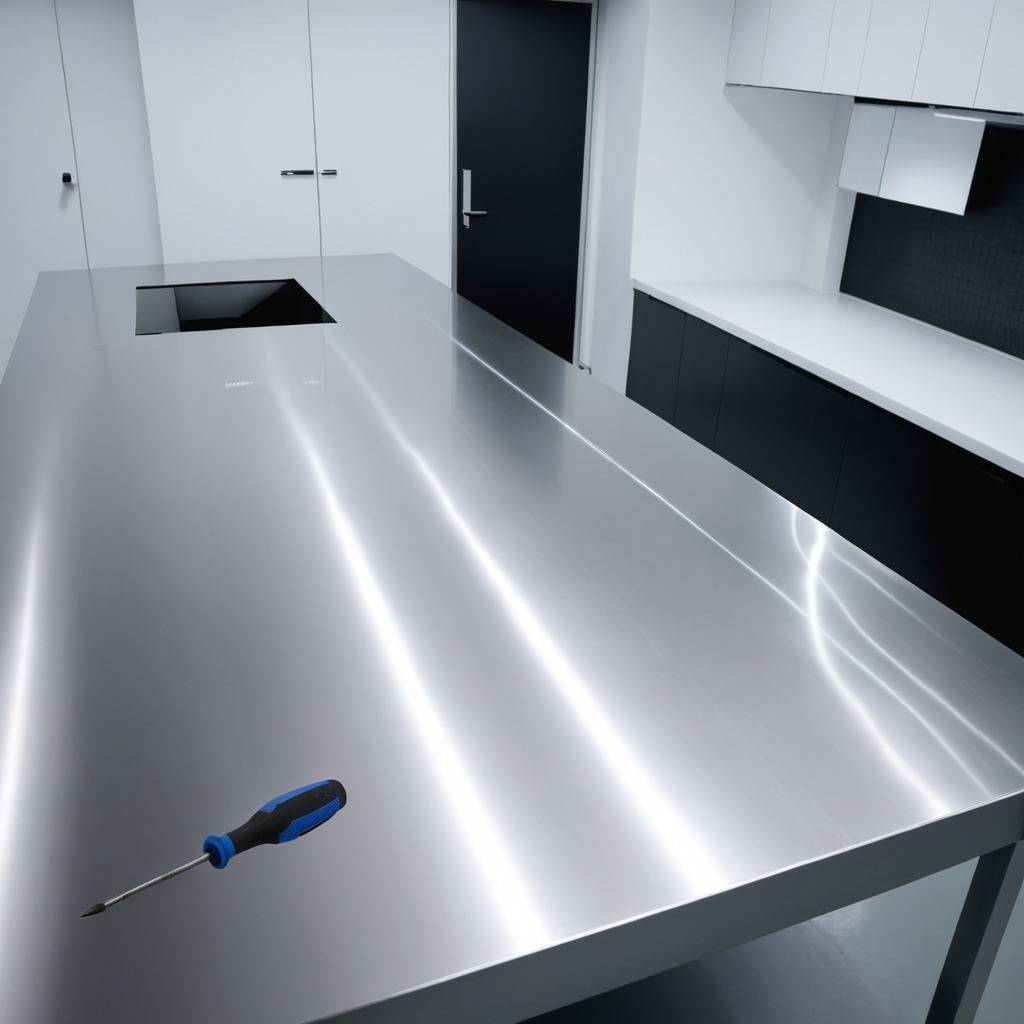
A screwdriver lies on the stainless steel table.